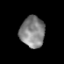
Tissue: prostate
Cell type: Myeloid cells
Senescence score: 0.6904
Nuclear area (px): 747
Mean DAPI intensity: 132.249